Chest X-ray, AP view. Patient: 34 years old, sex M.
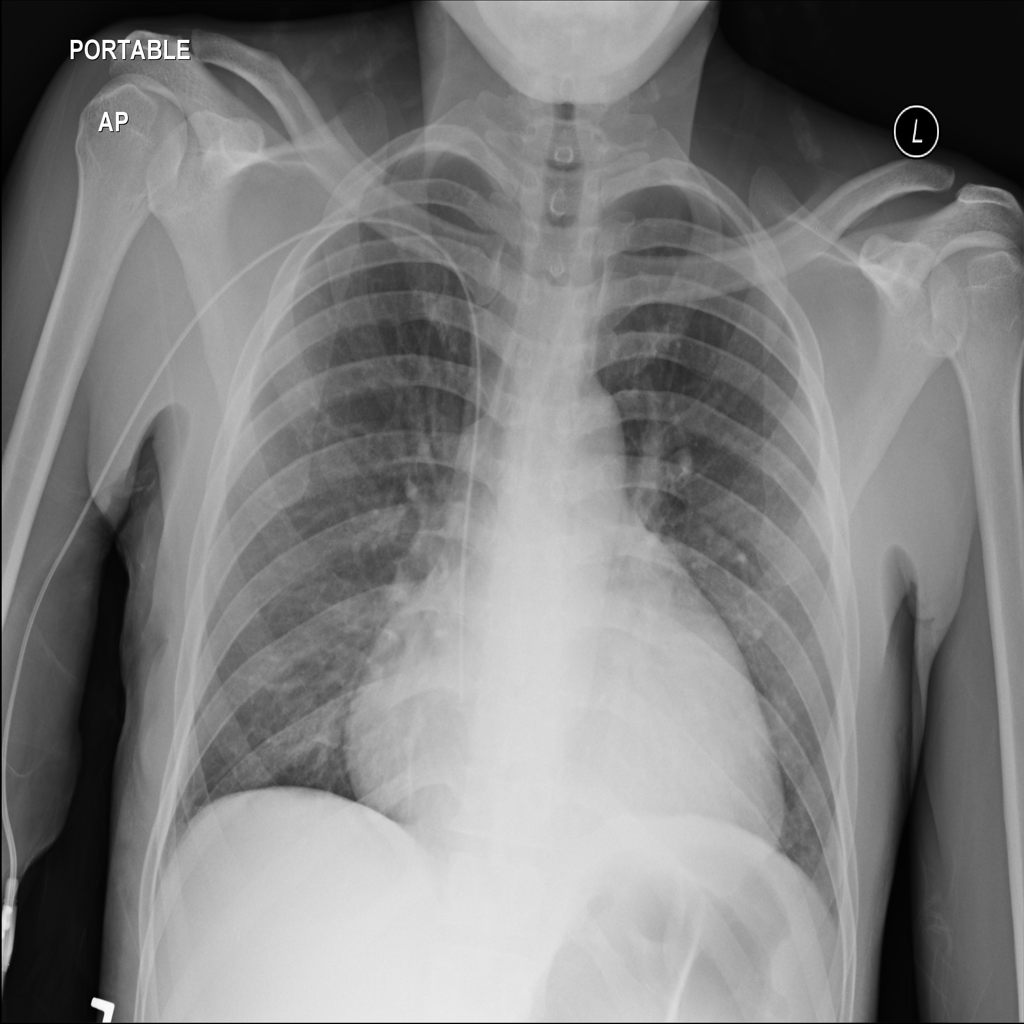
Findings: No Finding